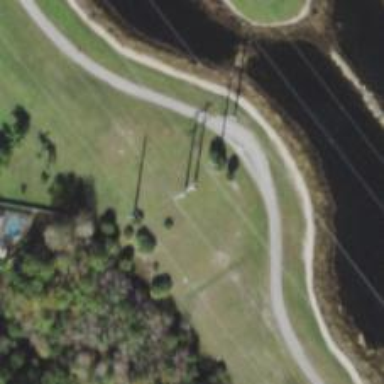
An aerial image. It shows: H-frame designed tower for power lines.